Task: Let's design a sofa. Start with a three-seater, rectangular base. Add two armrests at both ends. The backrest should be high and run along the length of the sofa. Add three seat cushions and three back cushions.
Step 122:
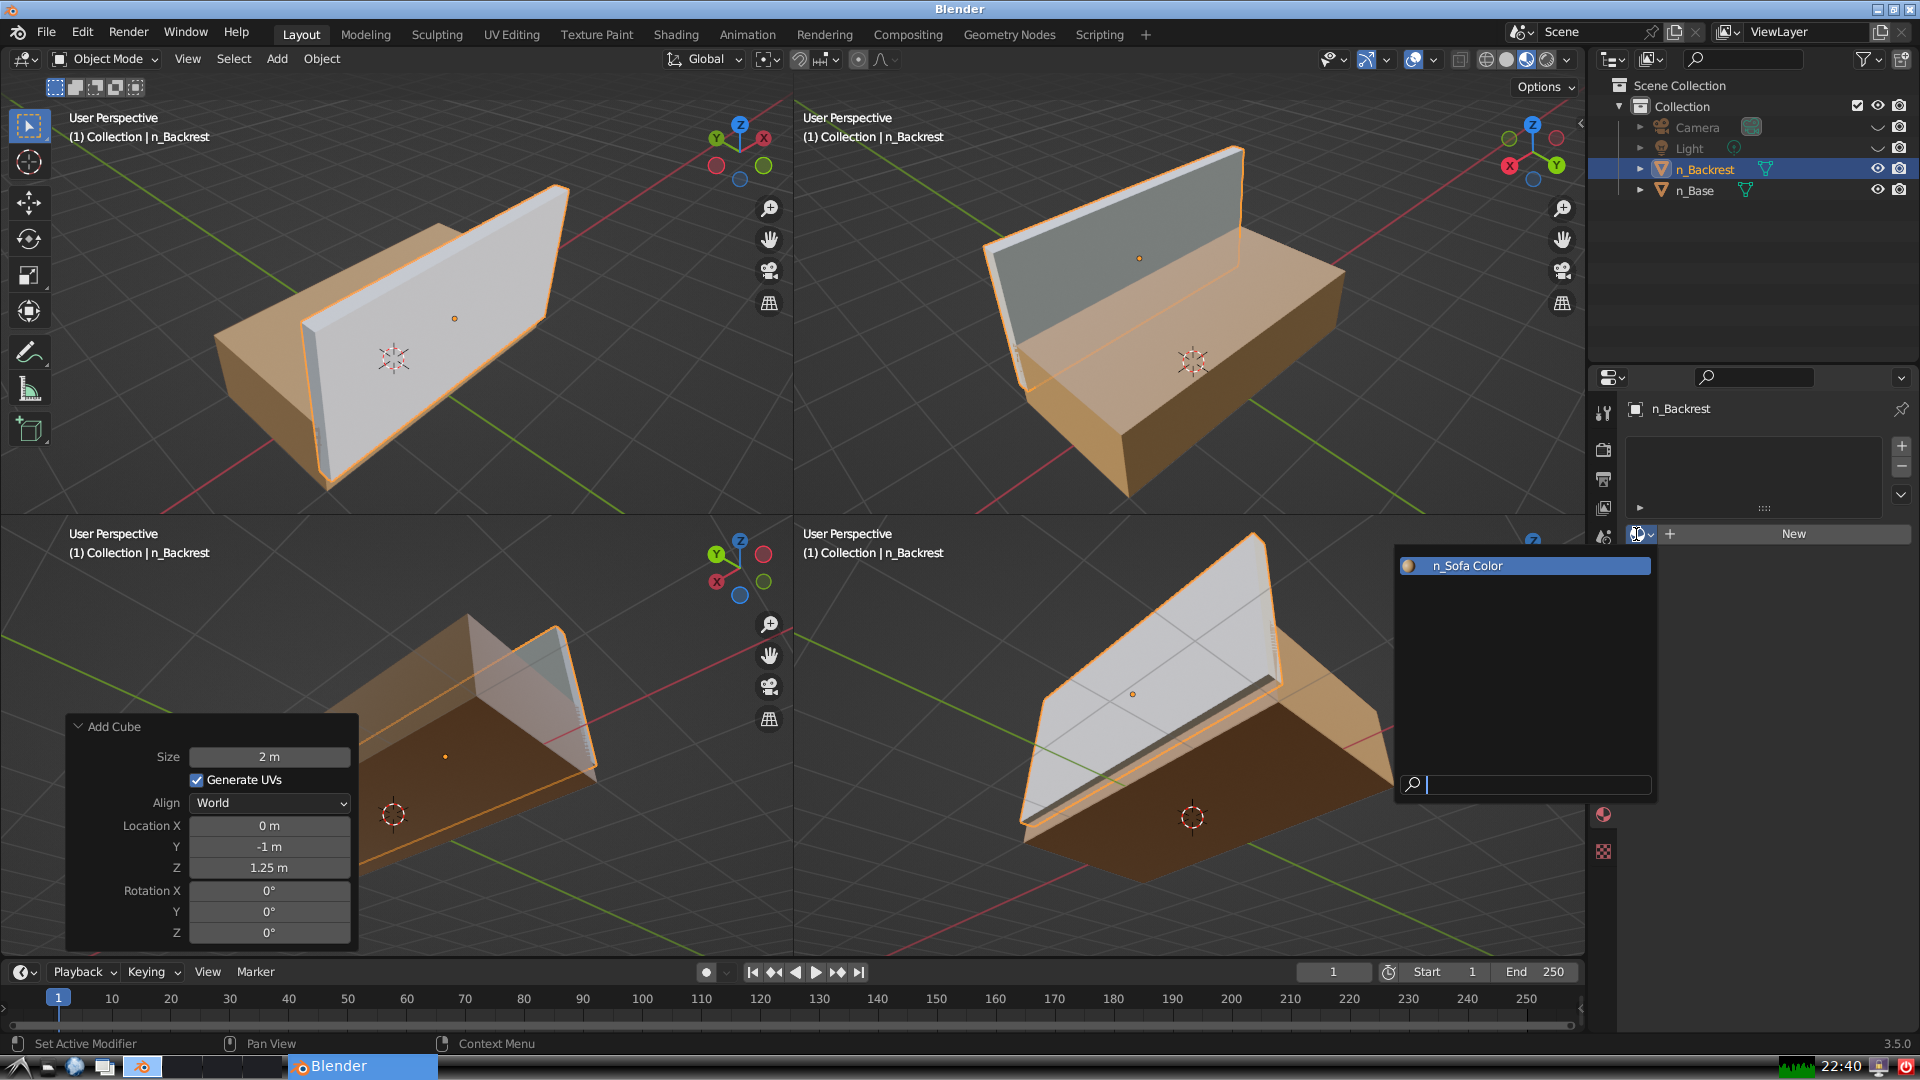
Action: input_text: n_Sofa Color